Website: lowes
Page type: account-selection
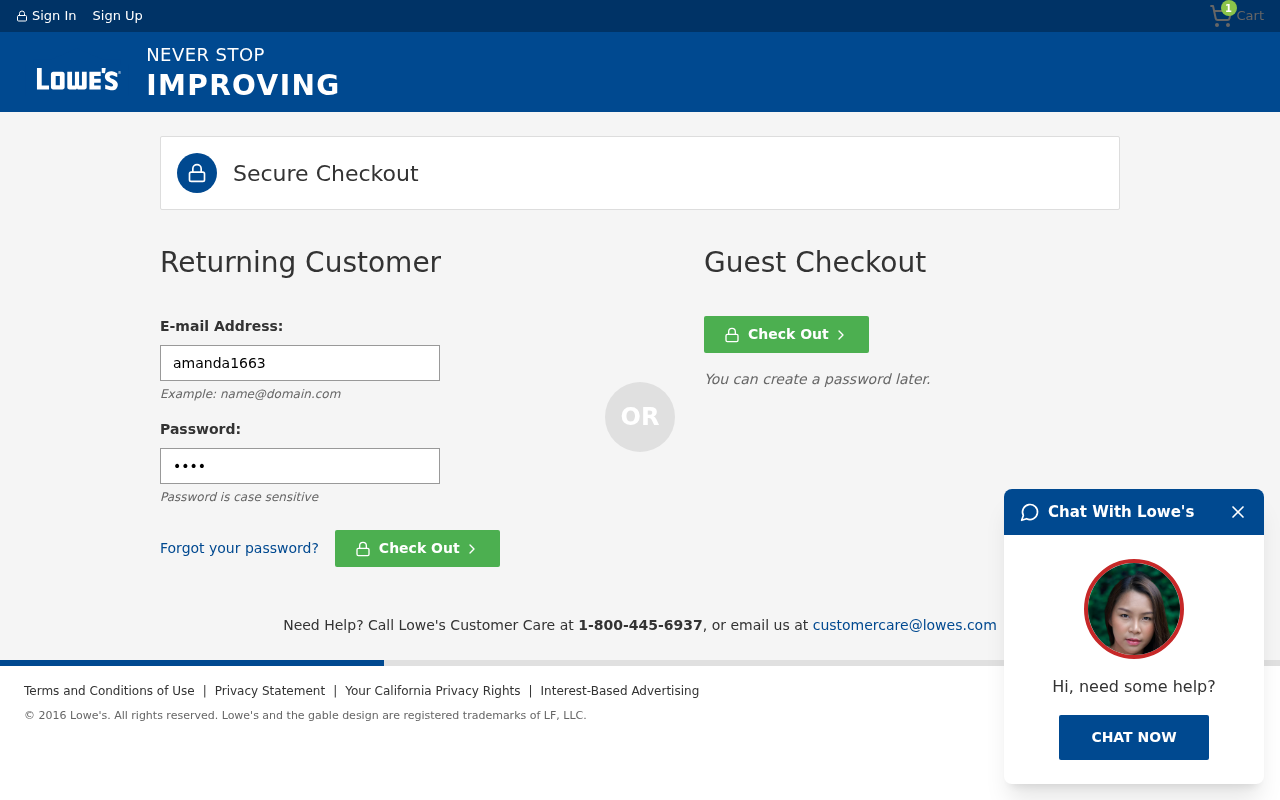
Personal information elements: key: PII_LOGIN_USERNAME
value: amanda1663
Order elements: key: ORDER_NUM_ITEMS
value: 1